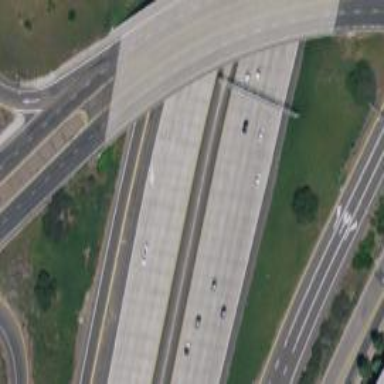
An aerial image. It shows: Motorway.